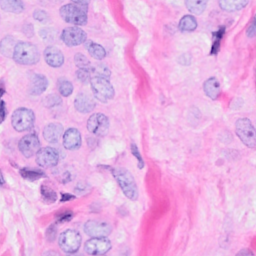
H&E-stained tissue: Breast